Field crop: tomato
Growth stage: 1
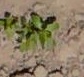
Species: portulaca